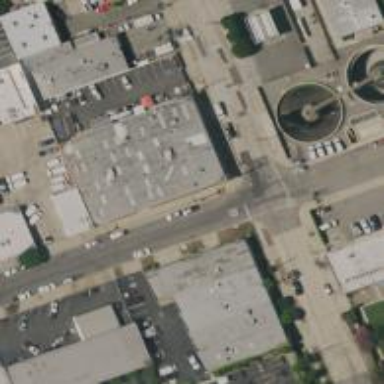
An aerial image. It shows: Industrial building.